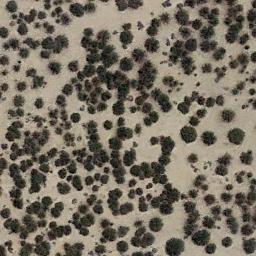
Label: chaparral